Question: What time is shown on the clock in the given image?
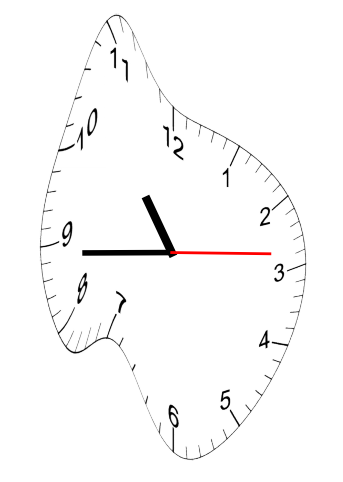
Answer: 10:44:14